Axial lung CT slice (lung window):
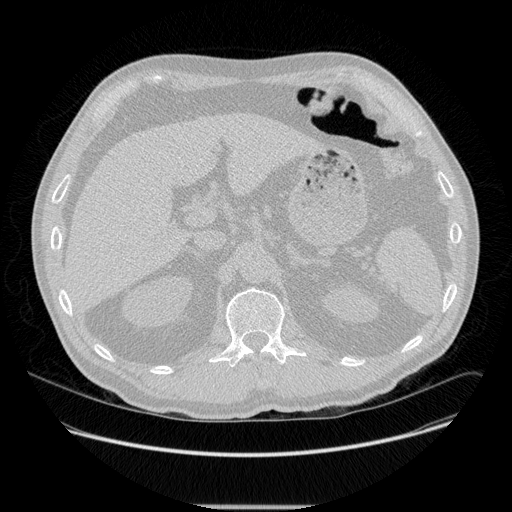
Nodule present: no